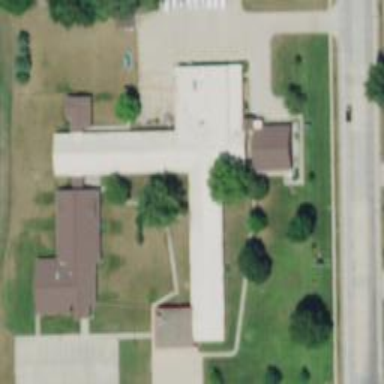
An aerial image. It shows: Nursing home.